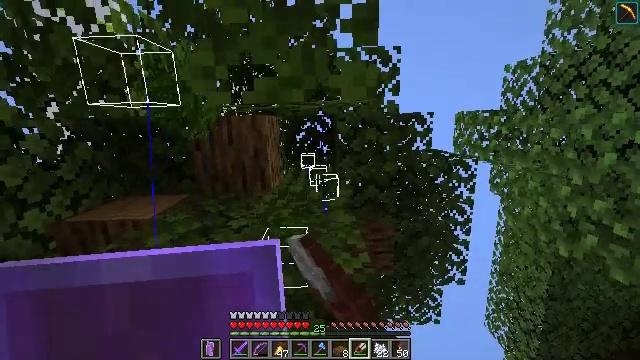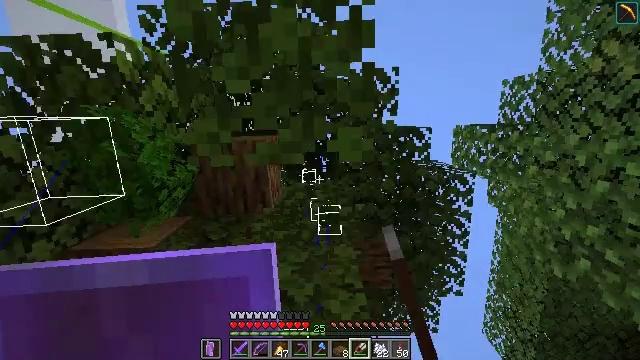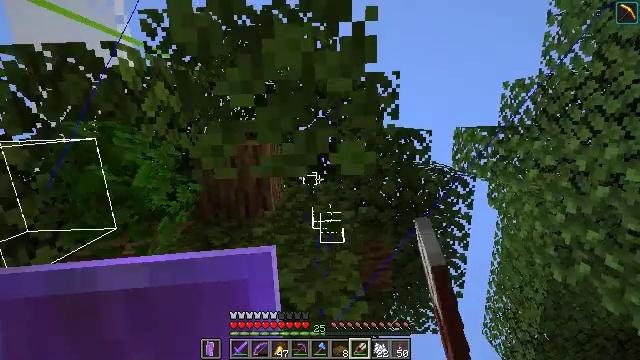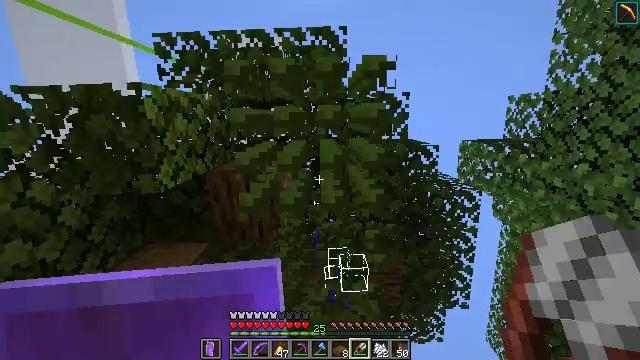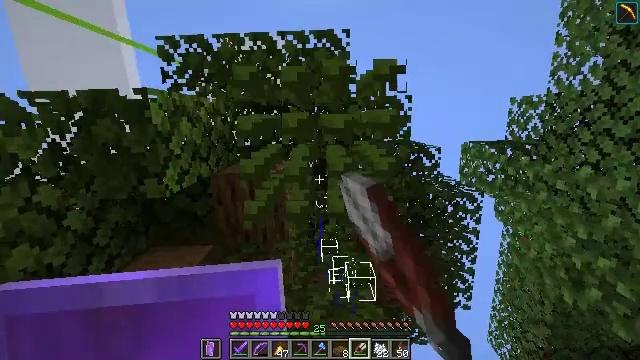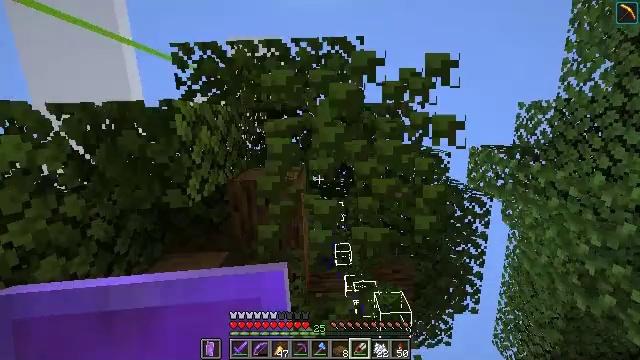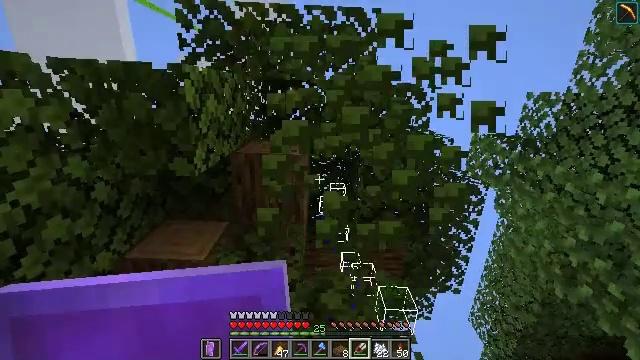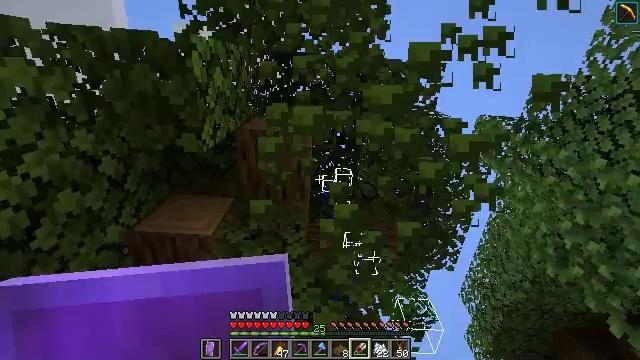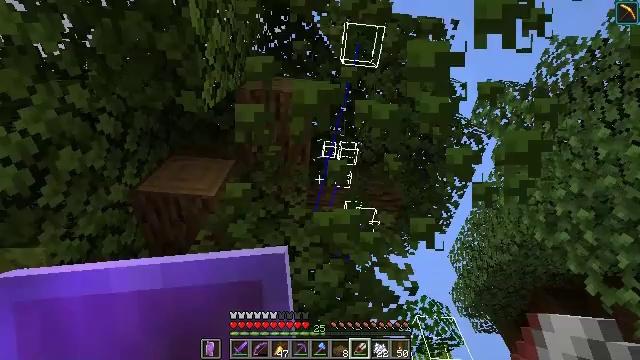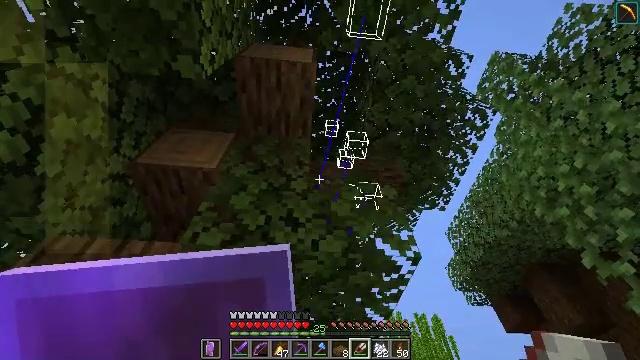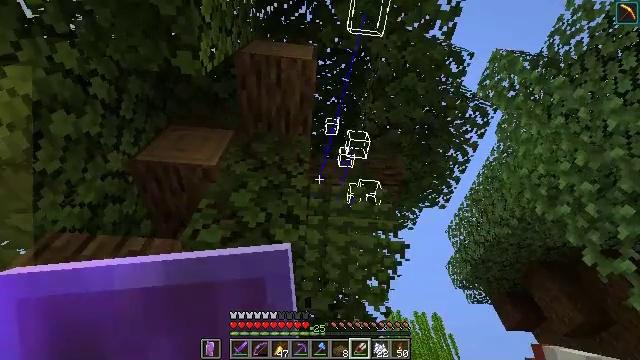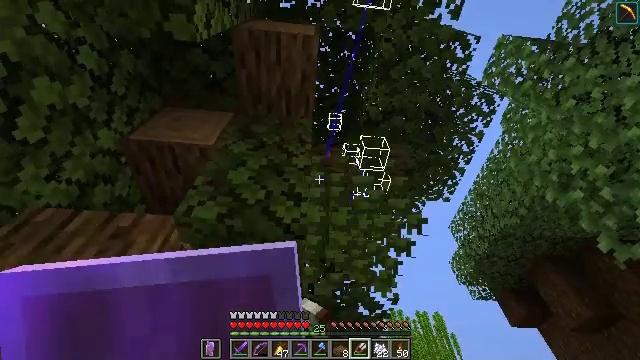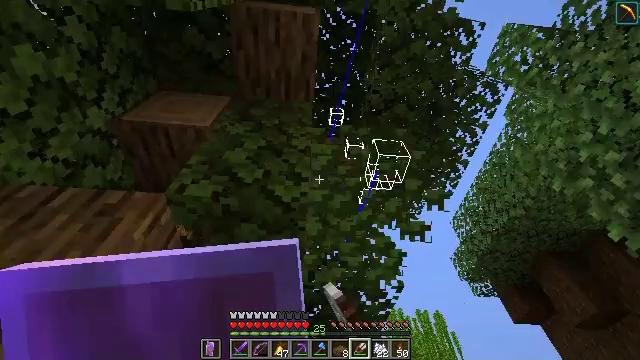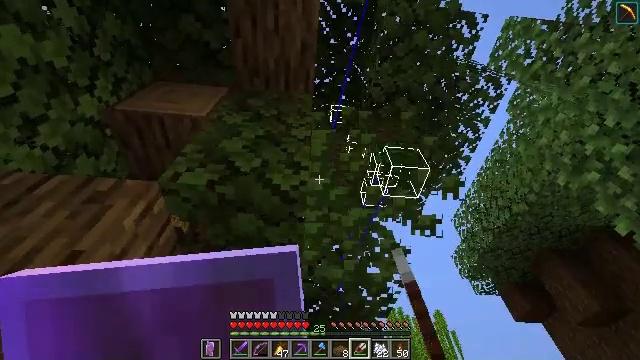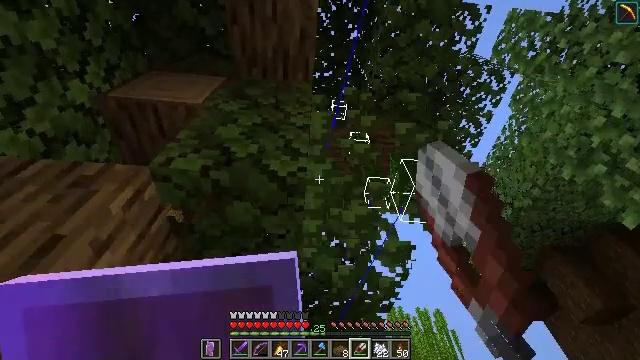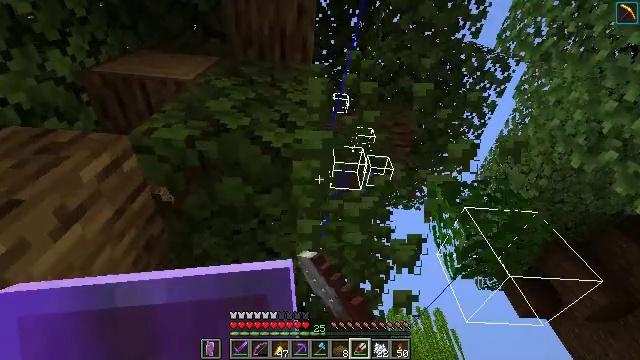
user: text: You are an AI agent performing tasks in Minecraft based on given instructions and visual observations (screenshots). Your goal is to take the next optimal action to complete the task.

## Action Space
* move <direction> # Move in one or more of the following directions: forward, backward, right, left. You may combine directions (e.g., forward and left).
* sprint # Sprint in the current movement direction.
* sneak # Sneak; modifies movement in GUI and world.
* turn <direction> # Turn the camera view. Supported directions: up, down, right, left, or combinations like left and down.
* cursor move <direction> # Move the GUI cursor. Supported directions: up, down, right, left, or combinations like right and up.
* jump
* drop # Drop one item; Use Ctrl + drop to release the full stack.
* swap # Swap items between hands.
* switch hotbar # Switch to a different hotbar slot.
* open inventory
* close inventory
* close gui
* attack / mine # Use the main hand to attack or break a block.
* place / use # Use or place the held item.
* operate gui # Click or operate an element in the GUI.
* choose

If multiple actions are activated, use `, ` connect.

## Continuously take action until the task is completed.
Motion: motion action
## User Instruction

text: Break oak leaves from the trees.
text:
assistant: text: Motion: move back, attack / mine
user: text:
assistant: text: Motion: move back and move left, attack / mine
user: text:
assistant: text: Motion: move back and move left, attack / mine
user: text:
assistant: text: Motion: move left, attack / mine
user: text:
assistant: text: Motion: move left, attack / mine
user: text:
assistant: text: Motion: turn right and down, attack / mine
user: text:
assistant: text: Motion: turn right and down, attack / mine
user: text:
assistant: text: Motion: turn right and down, attack / mine
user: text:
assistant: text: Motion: move forward, turn down, attack / mine
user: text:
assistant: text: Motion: move forward, attack / mine
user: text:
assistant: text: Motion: move forward, attack / mine
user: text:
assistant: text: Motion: move forward, attack / mine
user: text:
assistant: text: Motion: move forward, attack / mine
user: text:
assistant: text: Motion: move forward, attack / mine
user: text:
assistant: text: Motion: move forward, attack / mine
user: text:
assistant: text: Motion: move forward, attack / mine
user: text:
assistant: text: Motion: move forward and move right, attack / mine
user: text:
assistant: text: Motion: move forward and move right, turn left and up, attack / mine
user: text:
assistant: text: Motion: move forward, turn left and up, attack / mine
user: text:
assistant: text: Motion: move forward, turn left and up, attack / mine
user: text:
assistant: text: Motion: move forward, attack / mine
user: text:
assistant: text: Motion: attack / mine
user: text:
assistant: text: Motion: attack / mine
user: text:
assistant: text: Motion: attack / mine
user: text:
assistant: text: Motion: attack / mine
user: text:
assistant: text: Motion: turn down, attack / mine
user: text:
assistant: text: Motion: move forward, turn left and down, attack / mine
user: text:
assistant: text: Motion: move forward, attack / mine
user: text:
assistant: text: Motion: move forward, attack / mine
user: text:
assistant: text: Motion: move forward, attack / mine